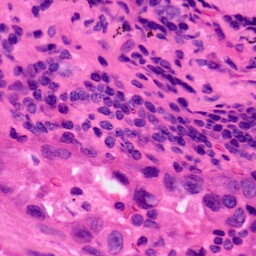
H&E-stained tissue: Lung